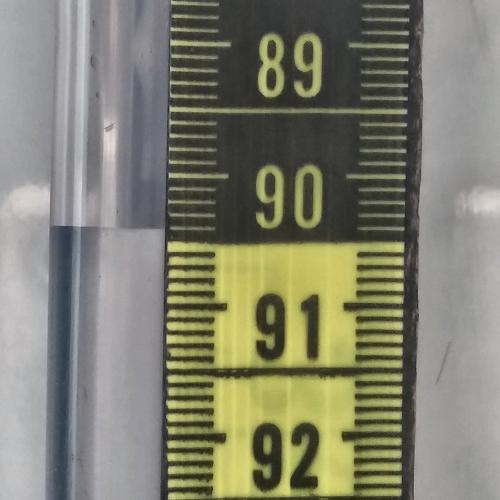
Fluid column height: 90.4 cm